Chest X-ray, AP view. Patient: 10 years old, sex M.
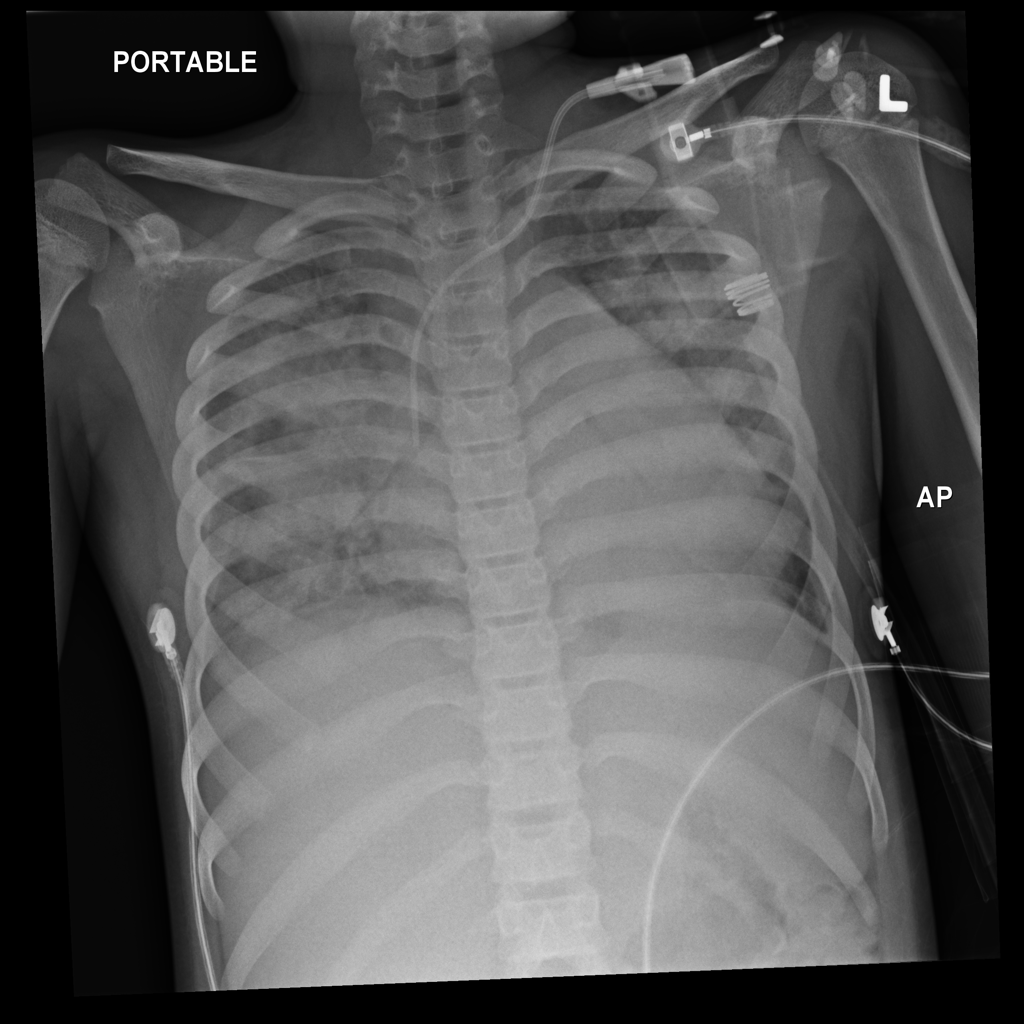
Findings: Effusion